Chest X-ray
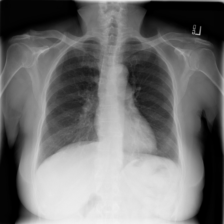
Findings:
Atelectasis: negative
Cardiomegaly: negative
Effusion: negative
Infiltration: negative
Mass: negative
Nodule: negative
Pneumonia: negative
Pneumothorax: negative
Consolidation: negative
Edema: negative
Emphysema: negative
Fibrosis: negative
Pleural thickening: negative
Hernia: negative